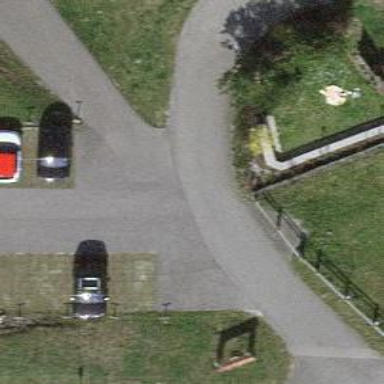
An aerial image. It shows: Unpaved service road used as parking aisle.